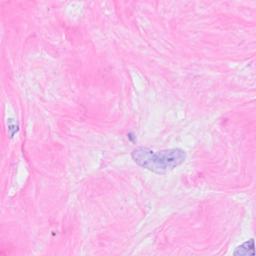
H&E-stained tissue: Breast